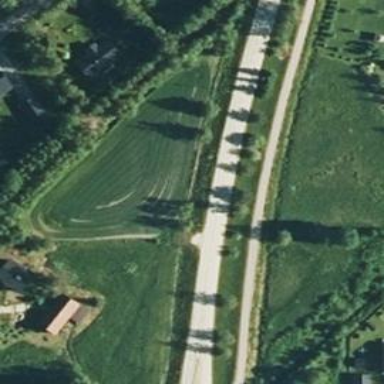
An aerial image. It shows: Tertiary road with asphalt surface and separate sidewalk.